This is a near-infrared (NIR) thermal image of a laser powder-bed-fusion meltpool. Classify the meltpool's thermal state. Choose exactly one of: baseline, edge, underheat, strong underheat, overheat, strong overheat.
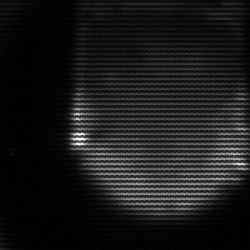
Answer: edge